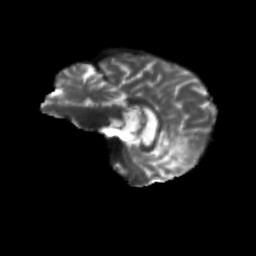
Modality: T2w
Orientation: sagittal
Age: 68
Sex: male
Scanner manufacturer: siemens
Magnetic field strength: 3 T
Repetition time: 4.71 s
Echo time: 0.0906 s